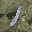
Label: 1